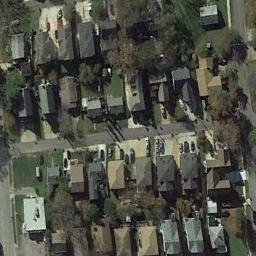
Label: dense_residential